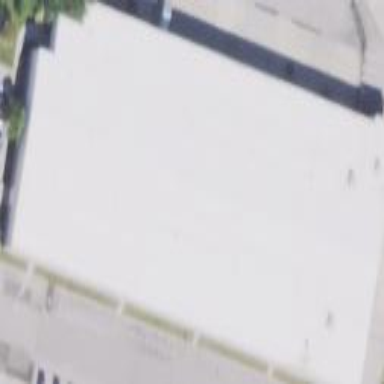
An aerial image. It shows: Warehouse.